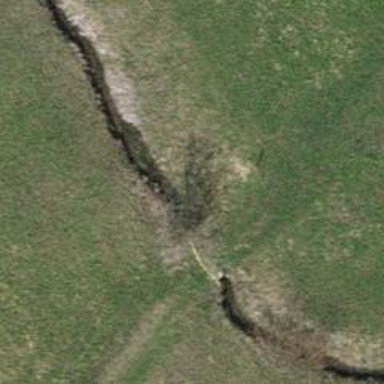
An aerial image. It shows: Culvert tunnel.